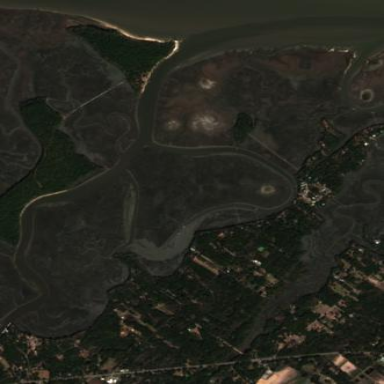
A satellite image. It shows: Wetland area affected by tides.